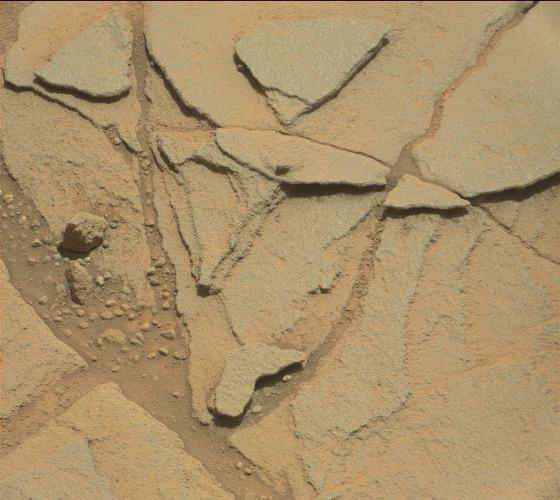
Terrain classes present: Bedrock, Gravel / Sand / Soil, Rock, Shadow